Question: Click a button, and it runs PrintInvoice, which uses jquery printElement (hmm, version 1.2) to open a window with the div containing a button and an iframe, as well as the print dialog:
'''
<script type="text/javascript" language="javascript">
function PrintInvoice() {
$('DIV#EInvoice').printElement({
printMode: 'popup',
leaveOpen: true,
});
}
</script>
'''
Where the relevant elements are as follows:
'''
<div id="EInvoiceWrapper">
<div id="EInvoice" style="overflow: hidden">
<center>
<a style="display: block; width: 100%; height: 100%; background: url(API/OAL/img/btnCloseWindow.jpg) no-repeat top center;"
href="javascript: window.close()"></a>
</center>
<br />
<iframe id="PrintableInvoice" name="PrintableInvoice" src="https://www.whatever.com/OrderInvoice.aspx" frameborder="0" scrolling="no" style="width:590px; height:750px !important;"></iframe>
</div>
</div>
'''
Which correctly pops up a window with the EInvoice div contents and loads the print dialog, but the hosted page displays a vertical scroll bar.

Which of course is then rendered in the print document. I need to get this page printed without the scrollbar (I am indifferent as to whether it shows in the popup window.) Currently the users cancel out of the Print dialog, right click on the actual invoice, and print from there (which does it correctly without the scrollbar).
Things I have tried: setting height on the iframe, setting height on the div, passing different settings into the printElement printBodyOptions, about a million other things.
What I think I need to do is get the page hosted within the iframe to expand to its full height, so it doesn't need to show the scrollbar. I have no control over the hosted OrderInvoice.aspx.
How can I do that? Or what other approaches might work to hide the scrollbar?
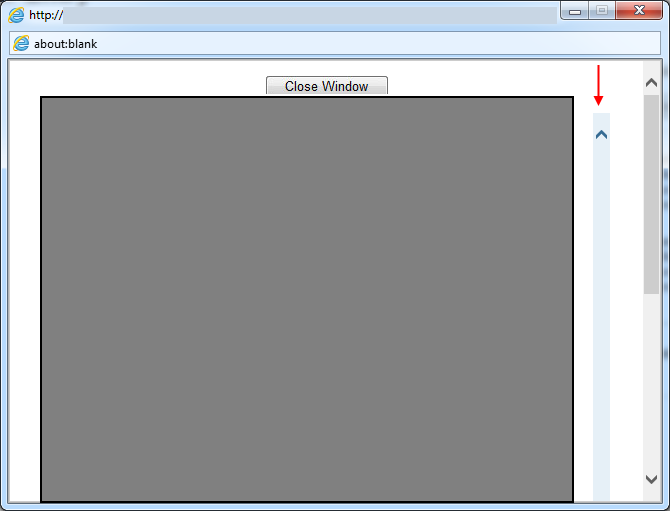
Answer: You can't apply styles to the document in the iframe as it is on a different domain. The sandboxing prevents this. My suggestion to achieve what you ask is to make the iframe width smaller so that the scrollbar is hidden.
Edit: Another solution might be to leave the iframe width as it is and wrap the iframe in another element (as you have done with the '#EInvoice' element) and give that wrapping element a smaller width than the iframe (15px or so less than the width of the iframe, you will have to play with this width difference to find the correct value) and apply overflow hidden to the element (as you have done to the '#EInvoice' element). This will cut off the scrollbar on the right.
'''
<div id="EInvoiceWrapper">
<div id="EInvoice" style="width:575px;overflow: hidden">
<center>
<a style="display: block; width: 100%; height: 100%; background: url(API/OAL/img/btnCloseWindow.jpg) no-repeat top center;"
href="javascript: window.close()"></a>
</center>
<br />
<iframe id="PrintableInvoice" name="PrintableInvoice" src="https://www.whatever.com/OrderInvoice.aspx" frameborder="0" scrolling="no" style="width:590px; height:750px !important;"></iframe>
</div>
</div>
'''